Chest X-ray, PA view. Patient: 45 years old, sex F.
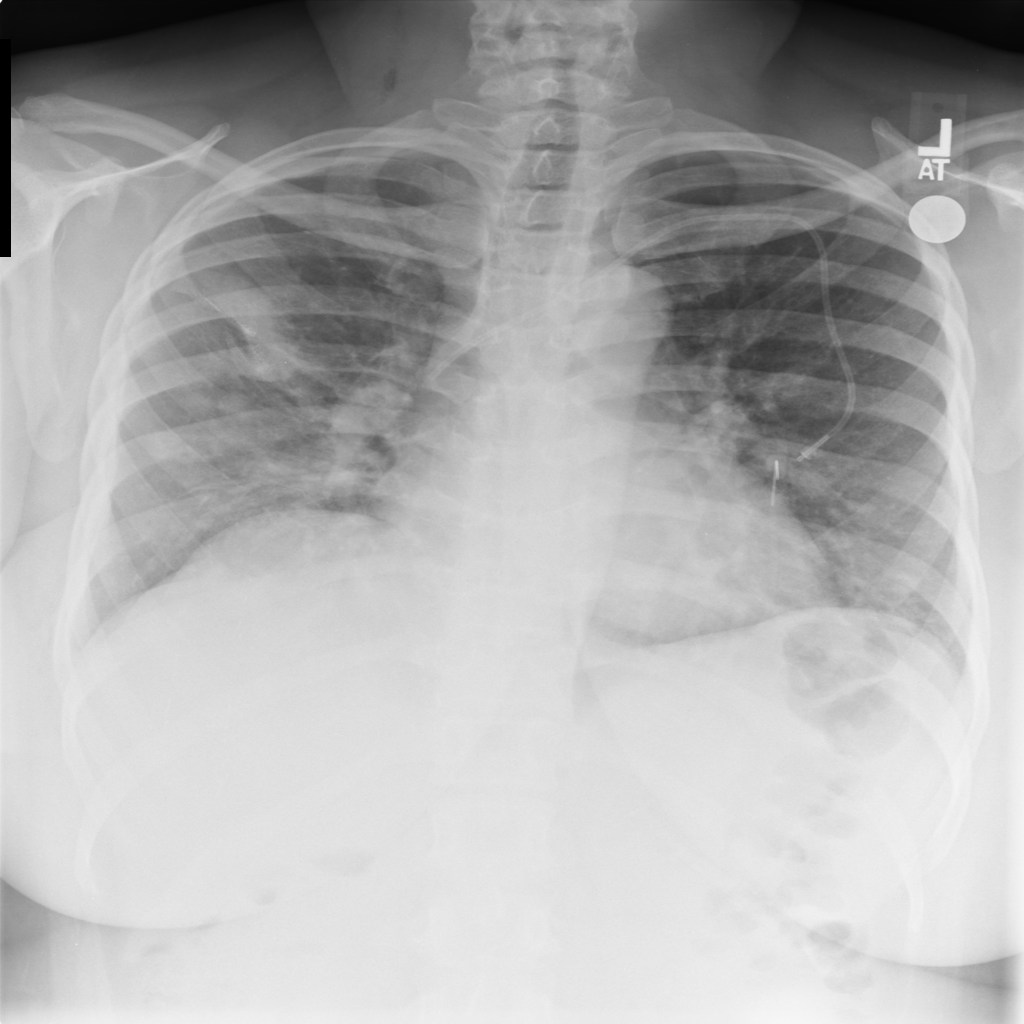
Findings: Pneumothorax